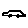
Label: car